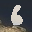
Label: 6